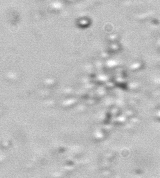
Label: Phaeocystis_debris